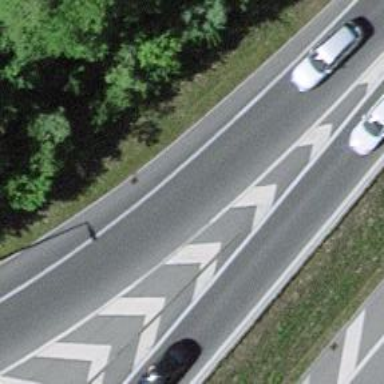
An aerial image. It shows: Asphalt motorway link.